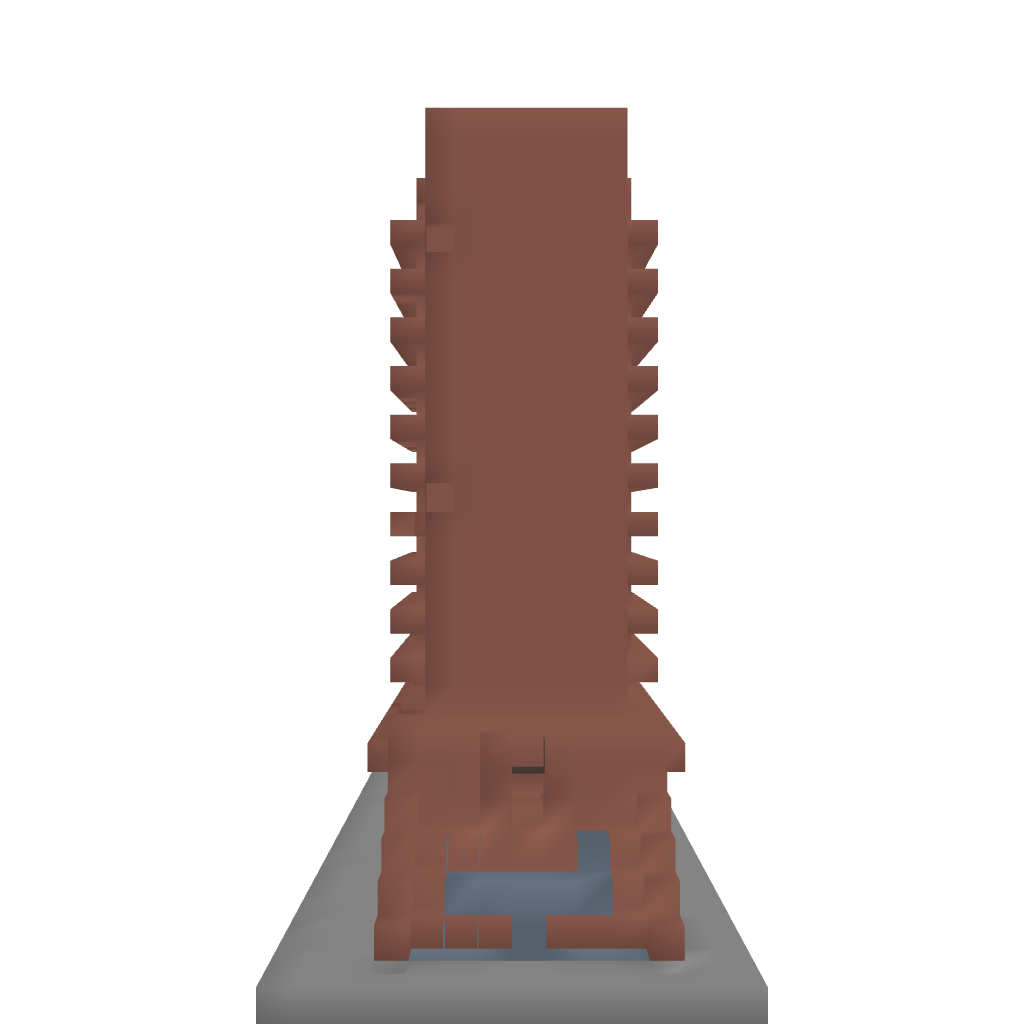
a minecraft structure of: Mr. GnarKill